Field crop: maize
Growth stage: 2
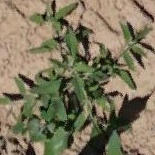
Species: atriplex